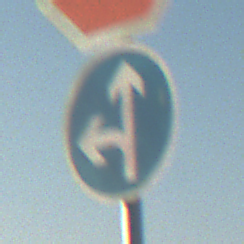
Verkehrszeichen: VorgeschriebeneFahrtrichtungGeradeausOderLinks
Zusatzzeichen oben: Stop
Umgebung: Outdoor, Beach
Tageszeit: SunriseSunset
Wetter: Clear
Licht: Natural
Jahreszeit: NotSpecified
Kontrast: HighContrast